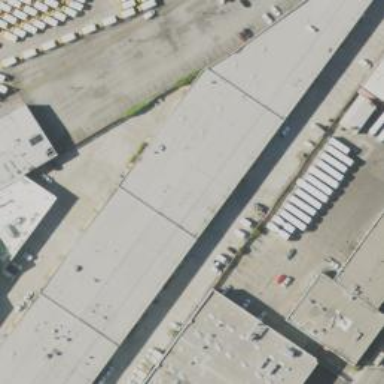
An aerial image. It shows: Commercial building.